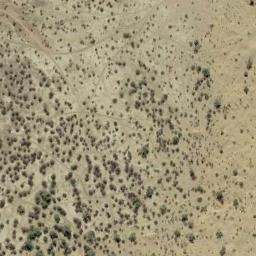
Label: chaparral